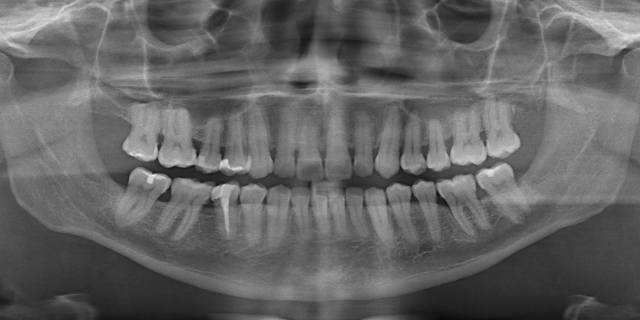
adult